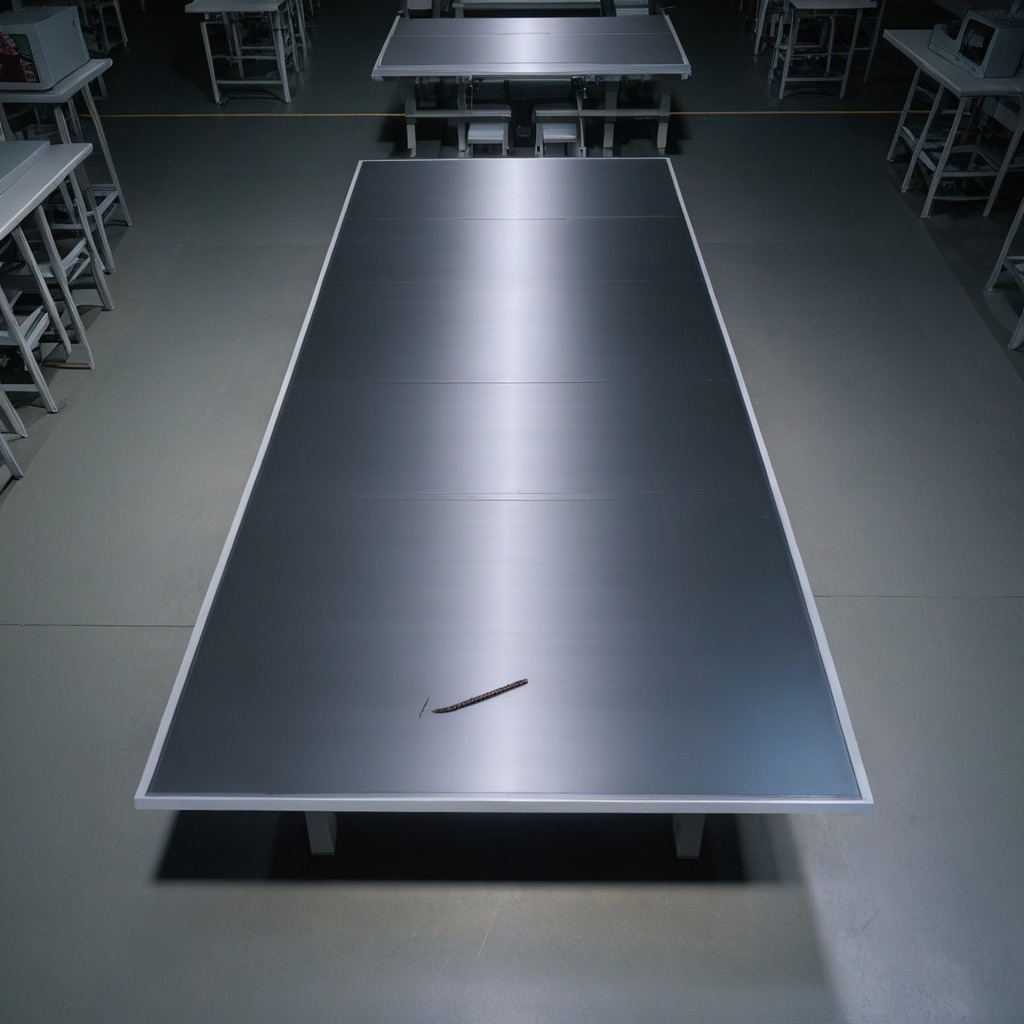
A nail is lying on a clean empty table in a basement in the evening soft directional lighting on the tabletop realistic grain studio-quality clarity centered framing